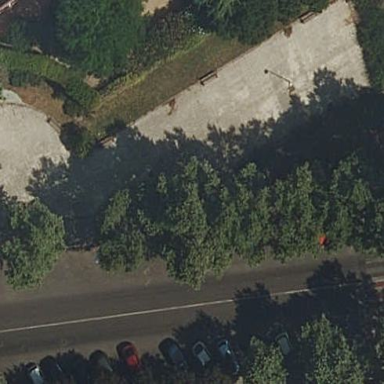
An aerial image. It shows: Park.